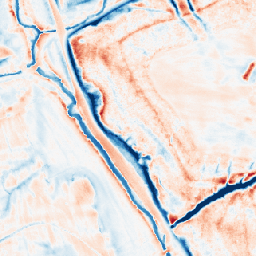
Category: trend_removal
Decomposition family: local_polynomial
Decomposition parameters: window_size: 21
degree: 3
Upsampling method: area
Upsampling parameters: scale: 8
Upsampling scale: 8